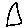
Label: triangle